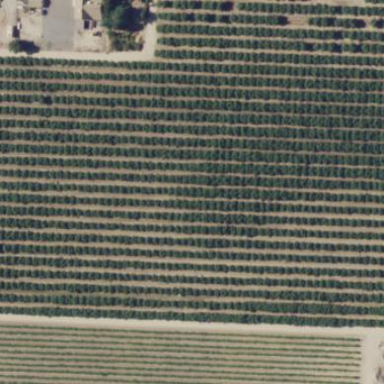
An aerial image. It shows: Vineyard.